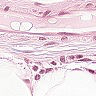
Metastatic tissue present: no